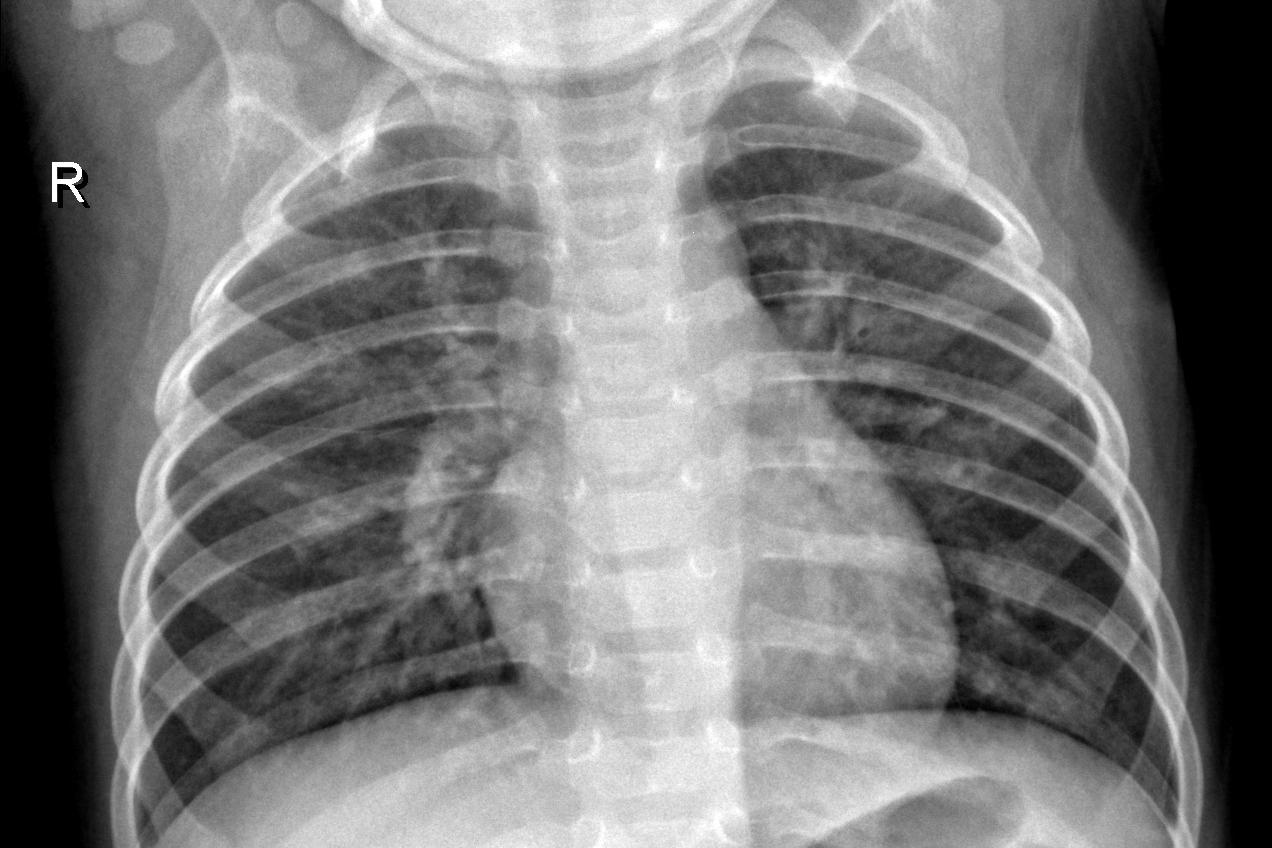
Diagnosis: PNEUMONIA